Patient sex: M
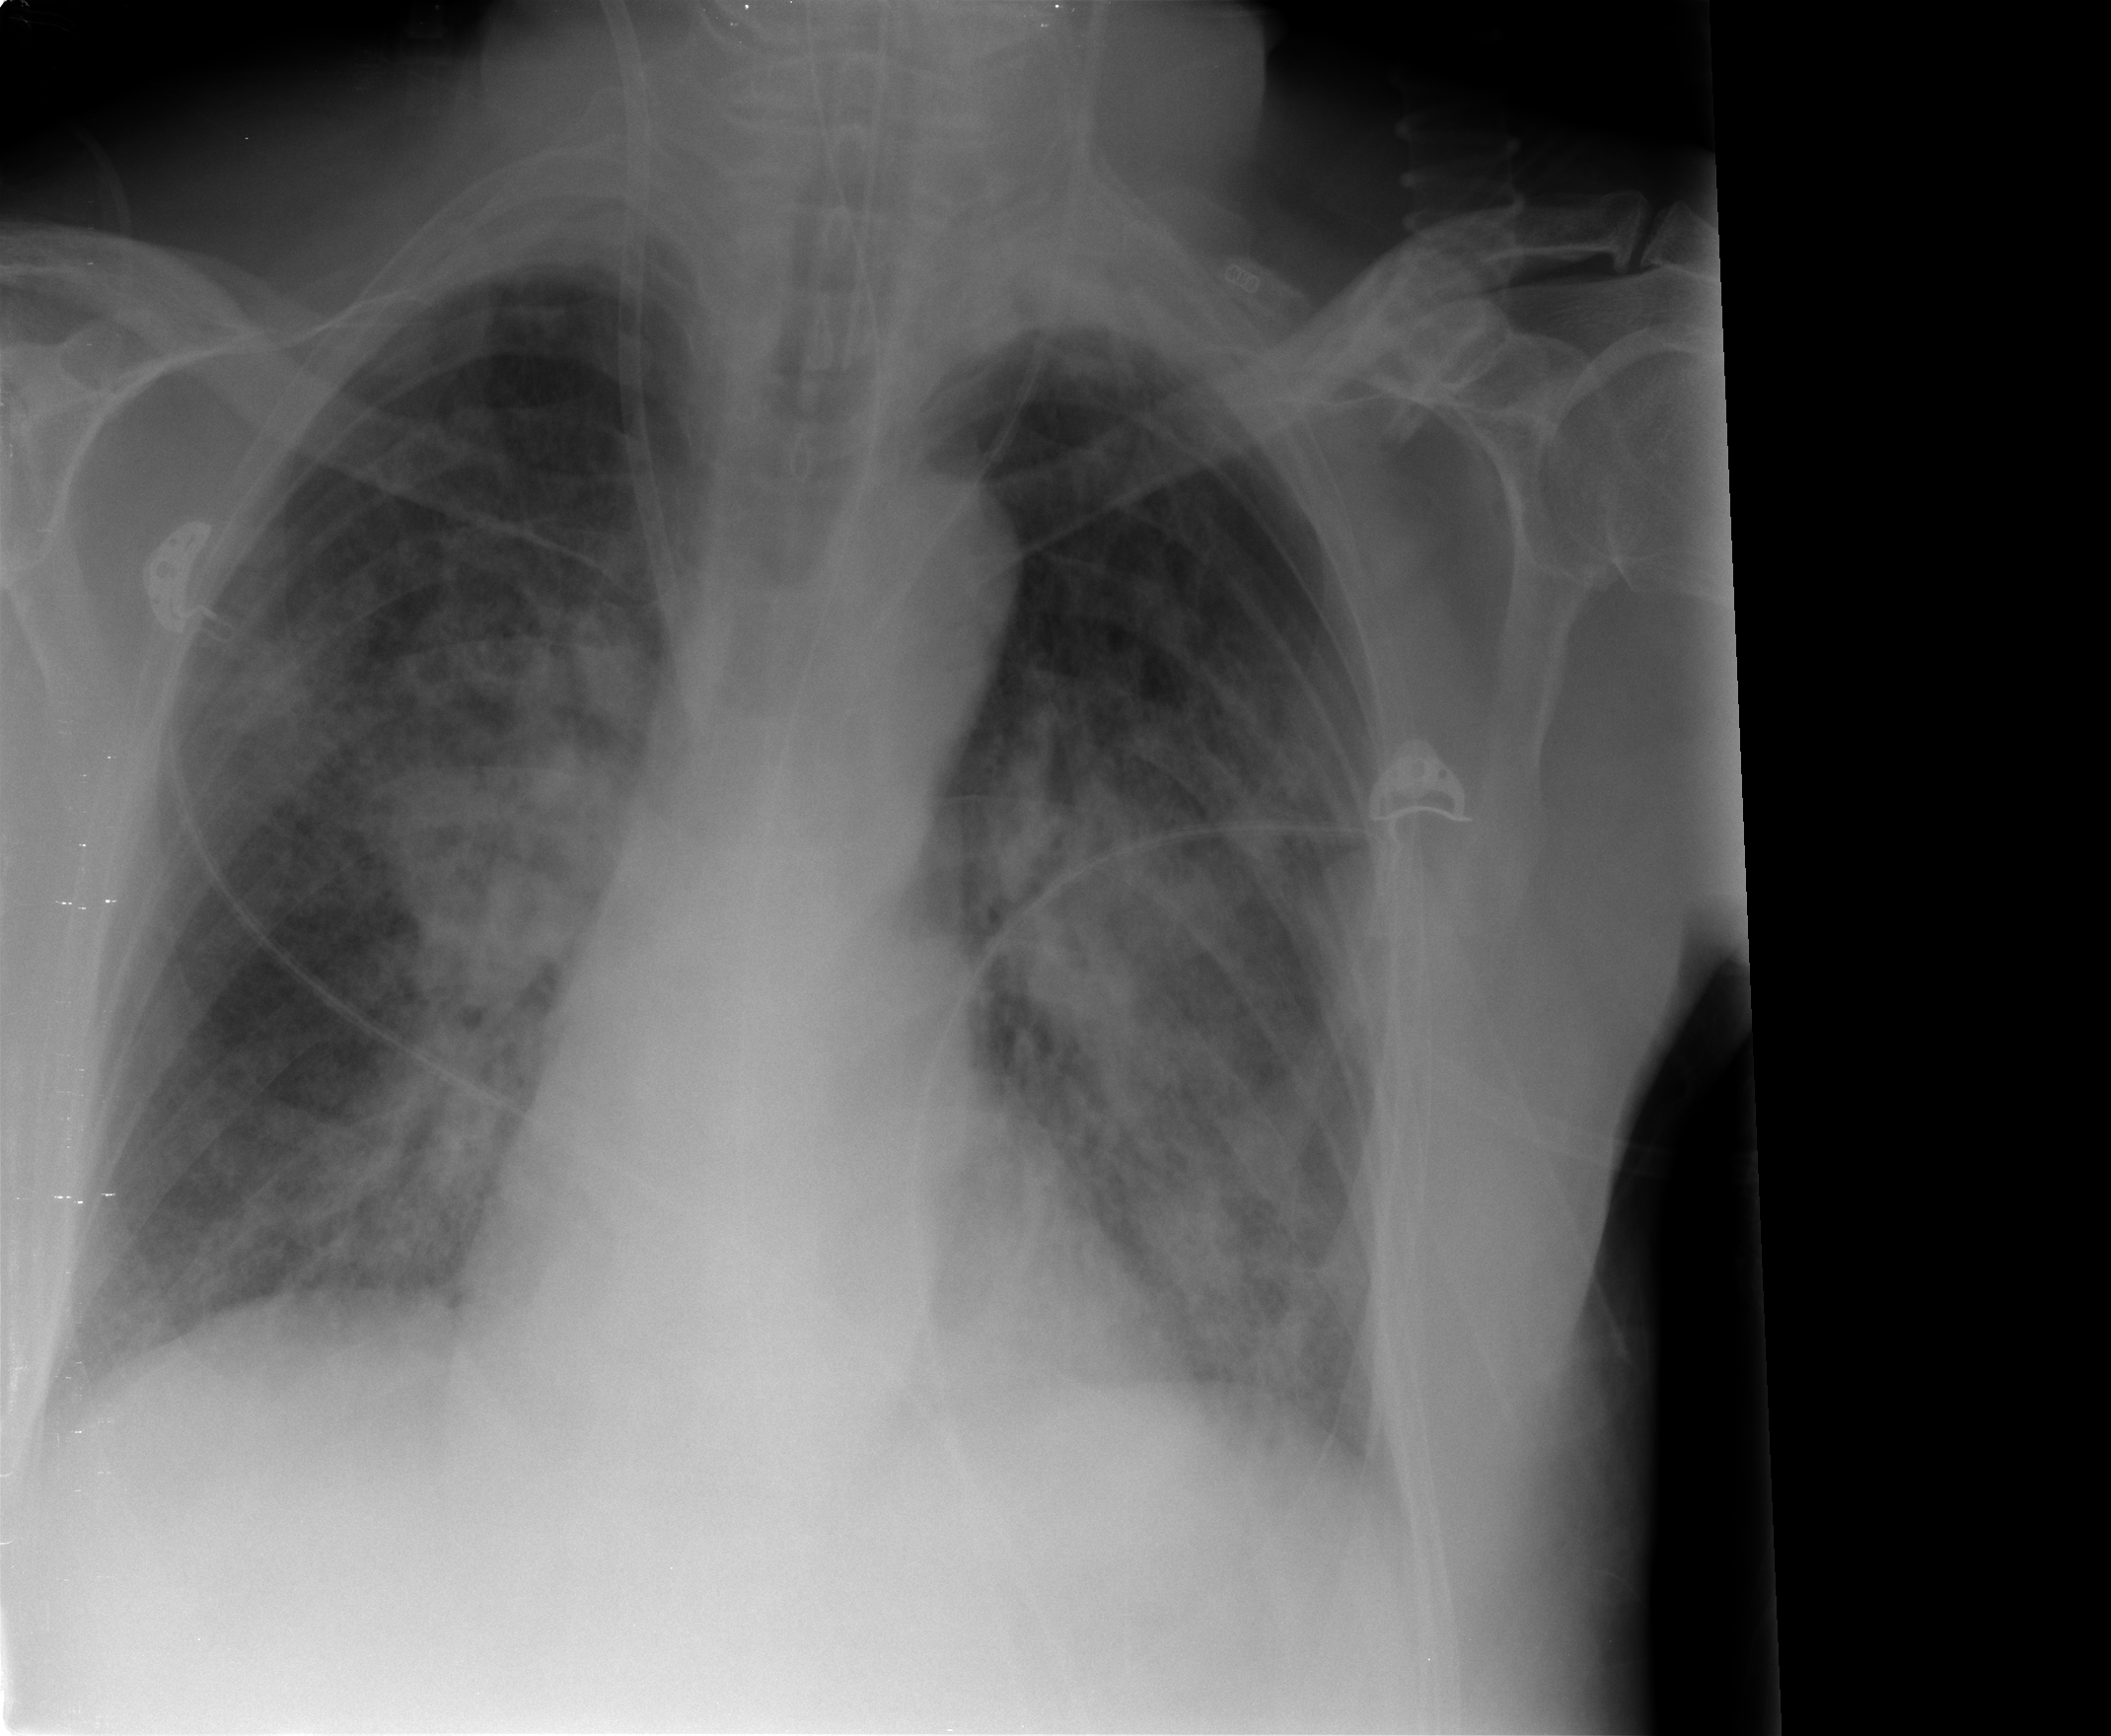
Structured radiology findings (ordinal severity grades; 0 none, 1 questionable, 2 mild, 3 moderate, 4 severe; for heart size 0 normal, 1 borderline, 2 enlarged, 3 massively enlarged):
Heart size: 0
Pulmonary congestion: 0
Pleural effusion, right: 0
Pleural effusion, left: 1
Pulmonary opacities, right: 3
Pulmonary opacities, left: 3
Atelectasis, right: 2
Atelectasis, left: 2